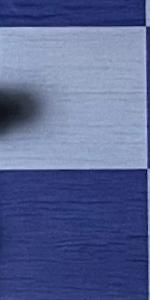
Label: Empty